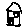
Label: house